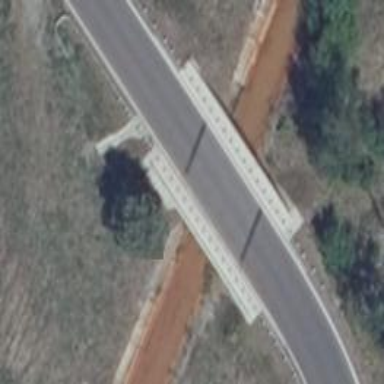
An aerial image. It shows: Asphalt tertiary road on bridge.